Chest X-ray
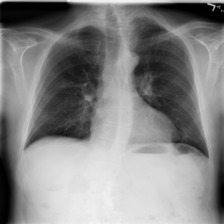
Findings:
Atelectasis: negative
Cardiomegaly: negative
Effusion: negative
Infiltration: negative
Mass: negative
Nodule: positive
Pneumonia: negative
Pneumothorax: negative
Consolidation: negative
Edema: negative
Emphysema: negative
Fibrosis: negative
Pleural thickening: negative
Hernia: negative